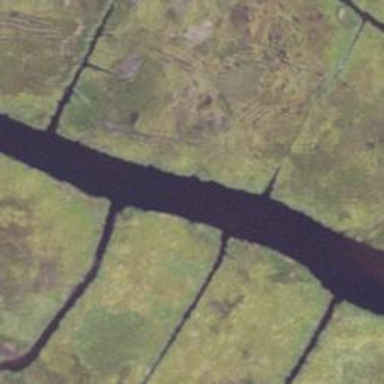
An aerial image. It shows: Tidal canal.